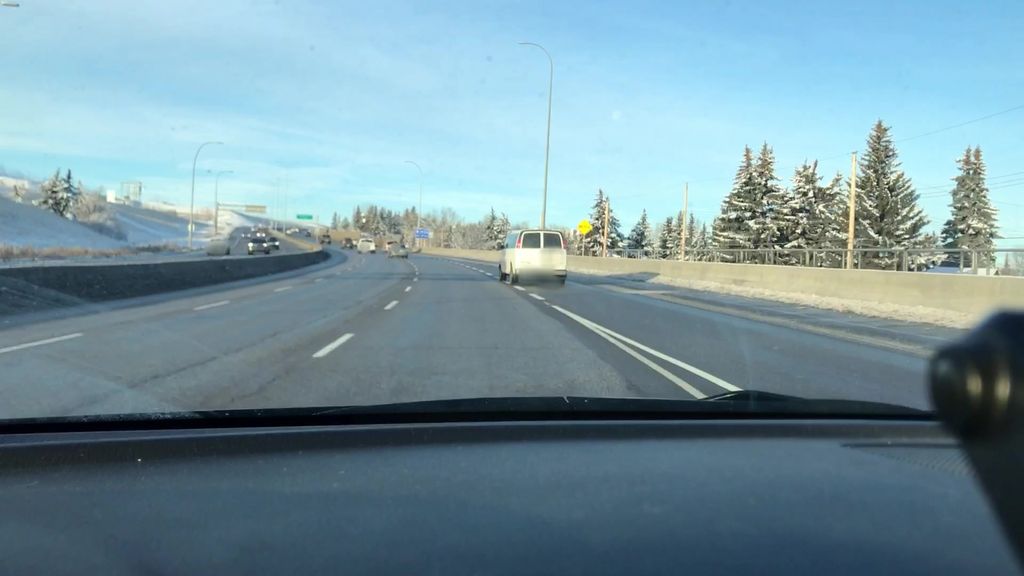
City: calgary